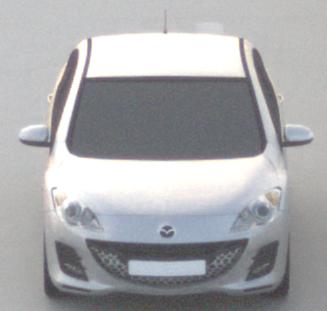
Make: Mazda
Model: 3 1.6
Detailed model: 3 (BL)
Model produced from: 2009/05
Model produced until: 2010/12
Doors: 5
Color: white
Road condition: dry road
Daytime: sunrise or sunset
Contrast: low contrast